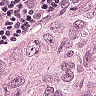
Metastatic tissue present: yes